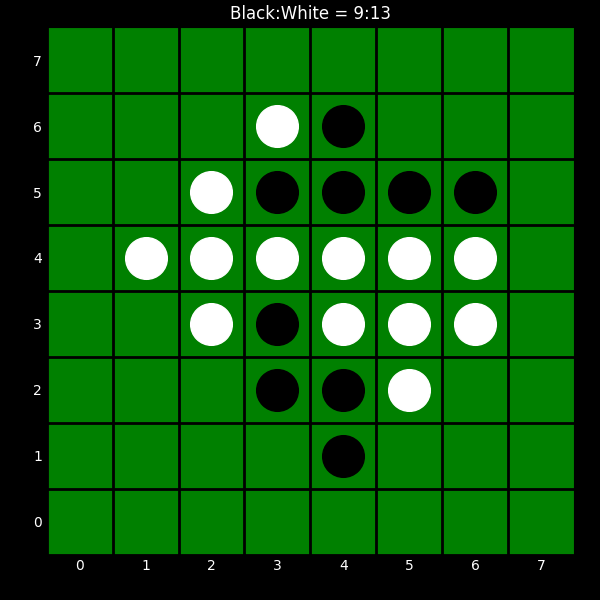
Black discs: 9
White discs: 13